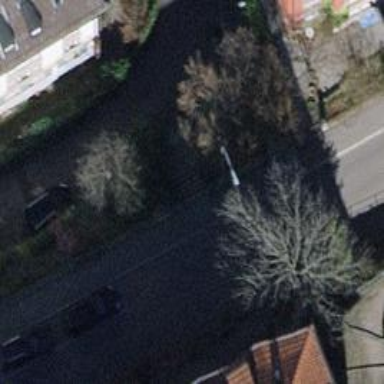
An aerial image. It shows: Road with steps.